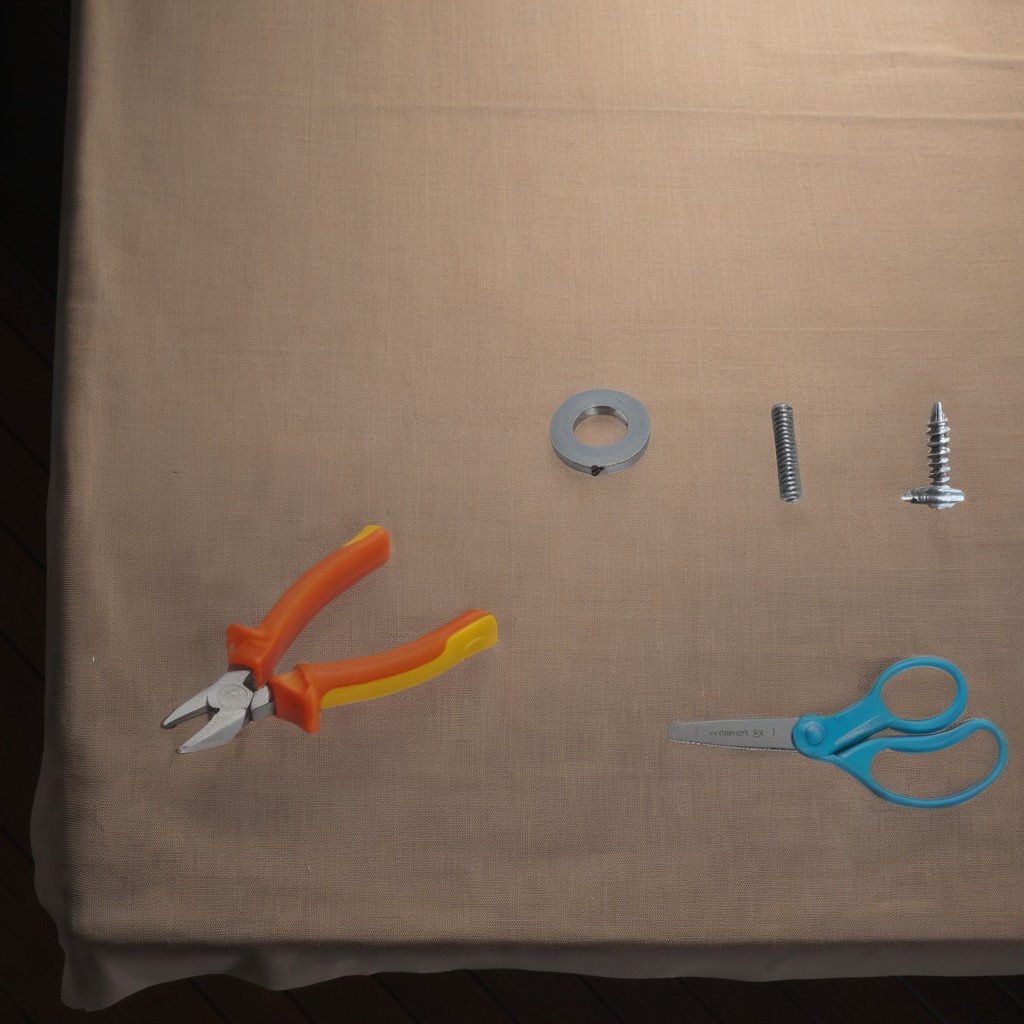
A flat metal washer, a metal machine screw, a pair of pliers, a coiled metal spring, and a pair of scissors are lying on a wooden table.